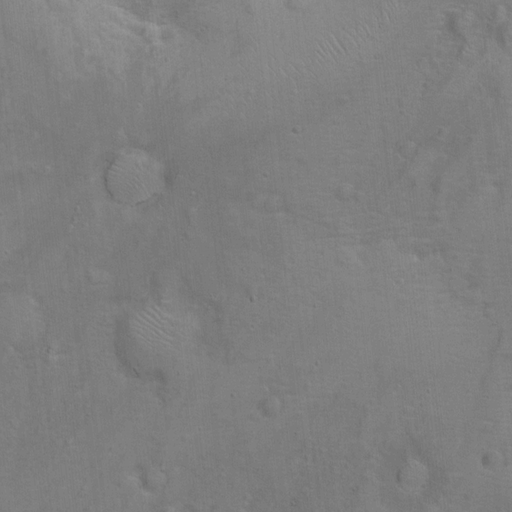
Classes present: Background